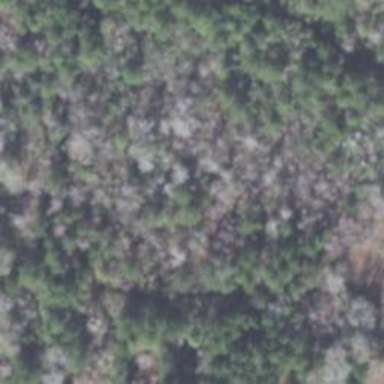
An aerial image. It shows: Patch of scrub vegetation.